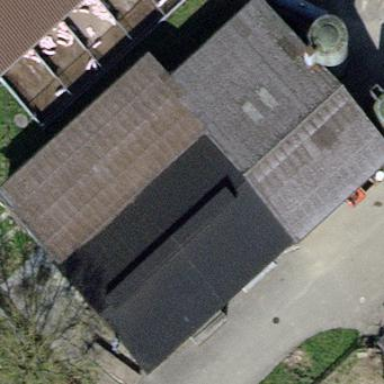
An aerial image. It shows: Farm auxiliary building with gabled roof.